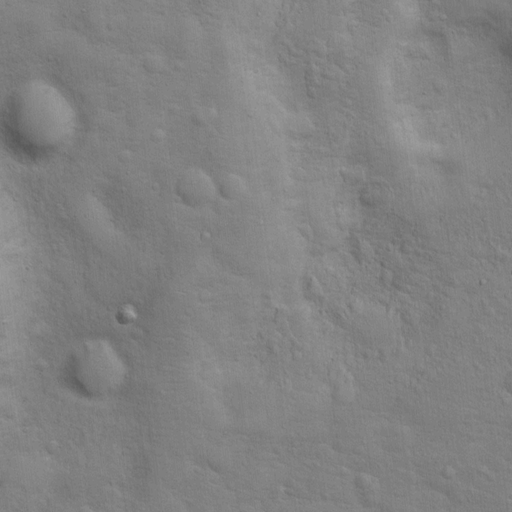
Objects detected: cone